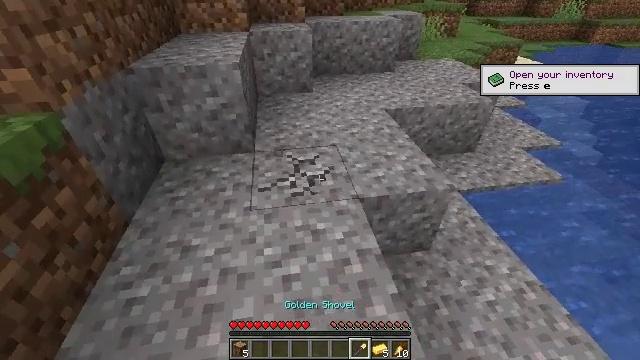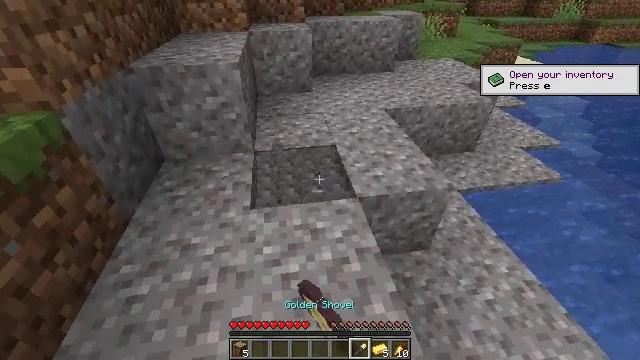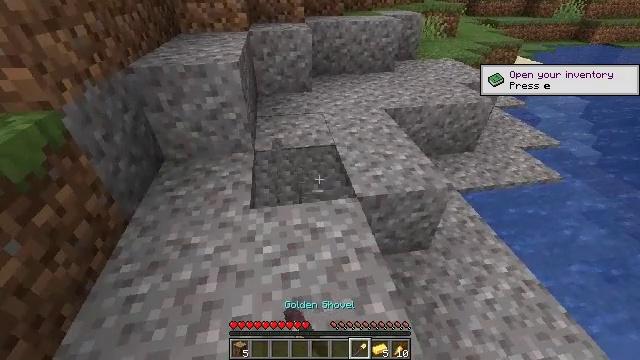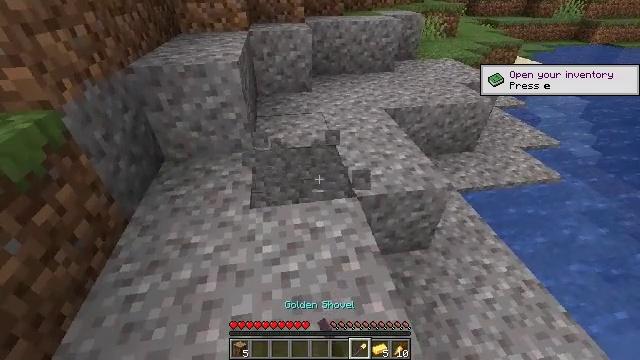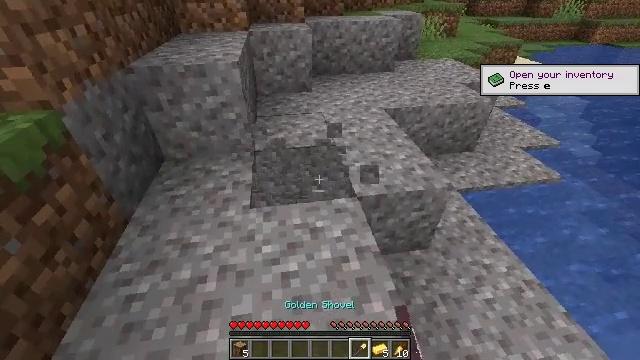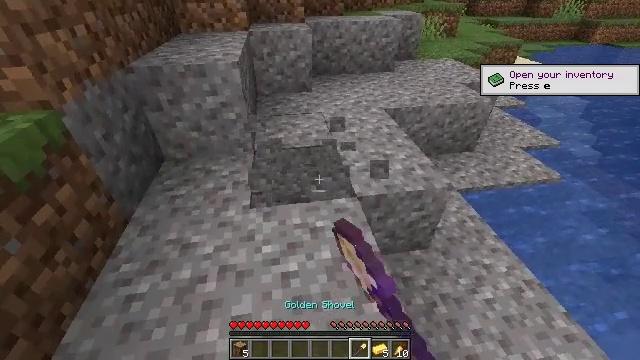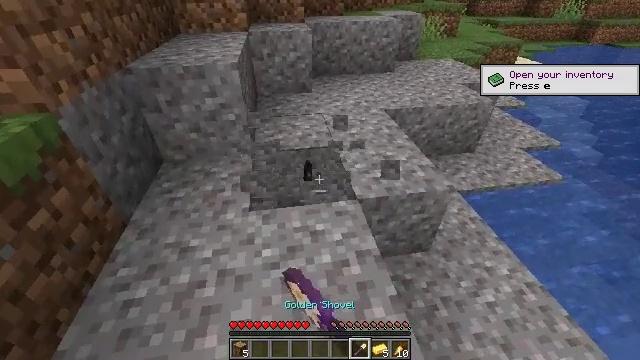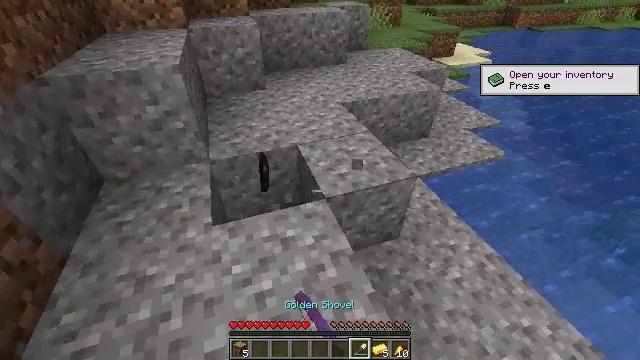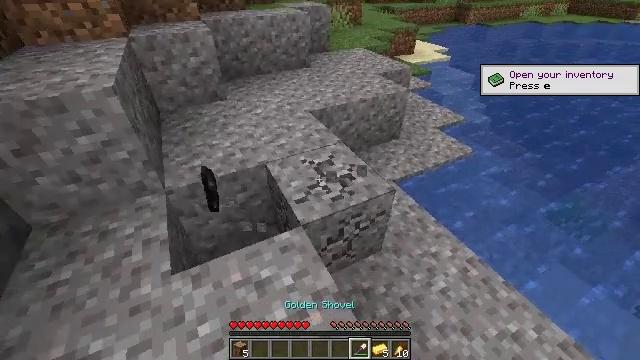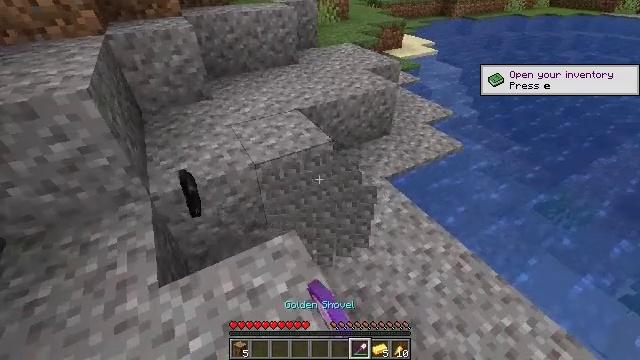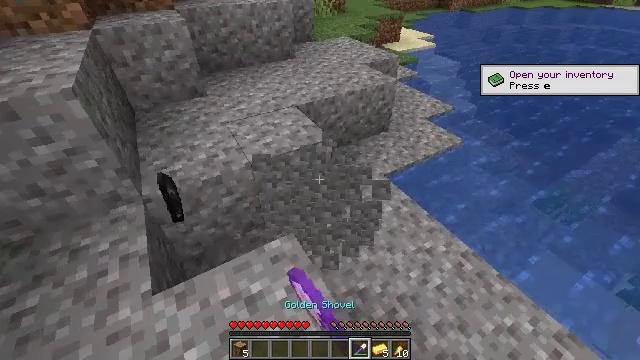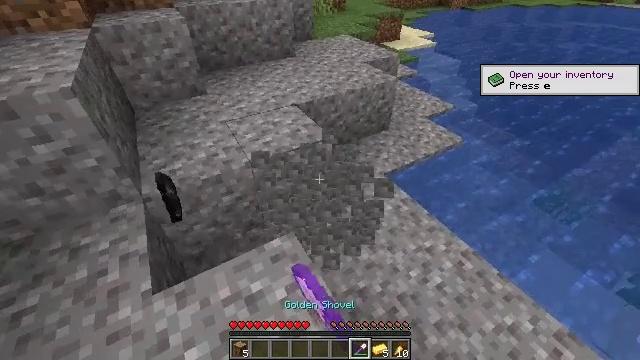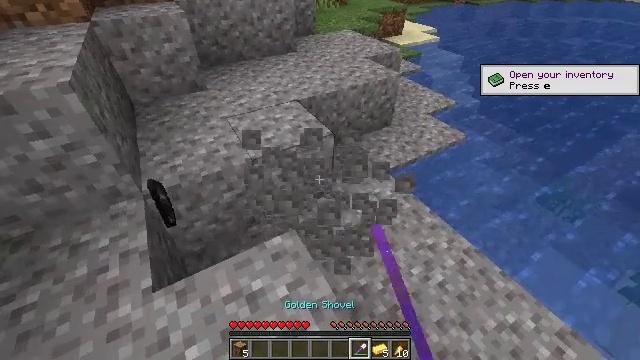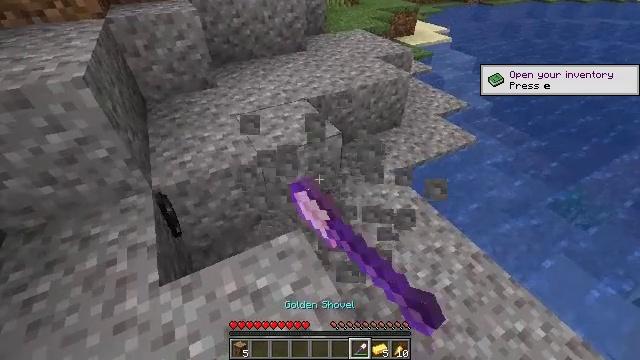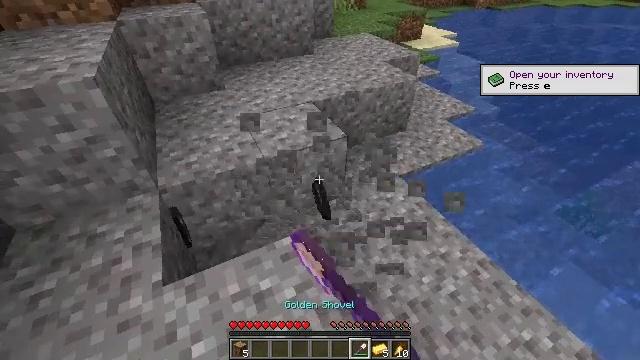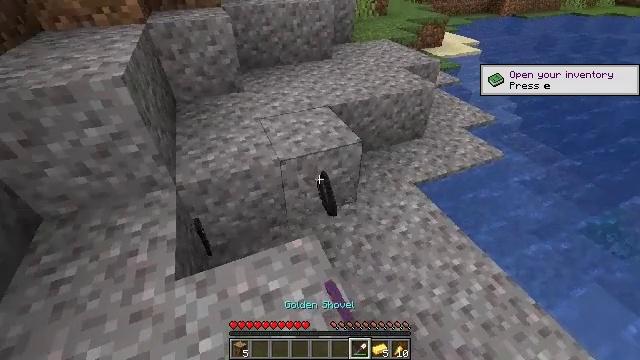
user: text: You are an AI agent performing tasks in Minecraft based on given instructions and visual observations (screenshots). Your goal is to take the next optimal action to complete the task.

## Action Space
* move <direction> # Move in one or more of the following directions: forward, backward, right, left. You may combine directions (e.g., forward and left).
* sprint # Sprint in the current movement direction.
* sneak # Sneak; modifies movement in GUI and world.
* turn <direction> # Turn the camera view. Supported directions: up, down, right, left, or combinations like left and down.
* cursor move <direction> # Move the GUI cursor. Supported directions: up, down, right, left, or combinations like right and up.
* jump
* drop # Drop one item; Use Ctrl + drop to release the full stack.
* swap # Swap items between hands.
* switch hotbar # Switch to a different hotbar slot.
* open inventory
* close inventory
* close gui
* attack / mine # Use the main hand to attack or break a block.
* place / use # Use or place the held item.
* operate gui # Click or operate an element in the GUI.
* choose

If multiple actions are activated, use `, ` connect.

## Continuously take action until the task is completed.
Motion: motion action
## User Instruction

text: Dig through gravel to clear a path.
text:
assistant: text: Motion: attack / mine
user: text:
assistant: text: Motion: attack / mine
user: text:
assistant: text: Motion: attack / mine
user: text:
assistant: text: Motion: attack / mine
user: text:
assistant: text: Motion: attack / mine
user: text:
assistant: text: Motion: move forward, attack / mine
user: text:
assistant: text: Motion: move forward, turn right and down, attack / mine
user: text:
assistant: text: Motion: move forward, turn right, attack / mine
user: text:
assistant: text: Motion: turn right, attack / mine
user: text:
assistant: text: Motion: turn down, attack / mine
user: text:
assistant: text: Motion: attack / mine
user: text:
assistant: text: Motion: attack / mine
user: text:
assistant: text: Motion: turn left, attack / mine
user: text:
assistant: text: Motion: turn left, attack / mine
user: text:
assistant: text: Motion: turn left, attack / mine
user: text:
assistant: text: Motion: turn left, attack / mine
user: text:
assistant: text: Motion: attack / mine
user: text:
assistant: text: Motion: attack / mine
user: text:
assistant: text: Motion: turn left, attack / mine
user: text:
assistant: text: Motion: turn left, attack / mine
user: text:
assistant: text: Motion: attack / mine
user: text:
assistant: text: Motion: attack / mine
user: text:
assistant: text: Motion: turn left, attack / mine
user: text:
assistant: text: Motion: attack / mine
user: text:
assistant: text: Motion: move forward, attack / mine
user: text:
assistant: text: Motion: move forward, attack / mine
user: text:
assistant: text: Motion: attack / mine
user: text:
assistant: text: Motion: attack / mine
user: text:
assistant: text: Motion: attack / mine
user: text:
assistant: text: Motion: turn up, attack / mine